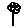
Label: flower